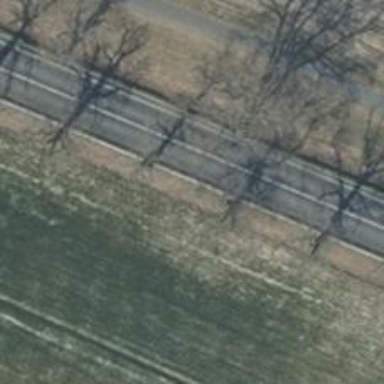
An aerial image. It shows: Row of deciduous broadleaved trees.